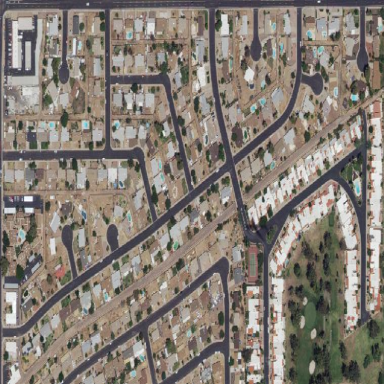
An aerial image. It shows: Single-family residential area.